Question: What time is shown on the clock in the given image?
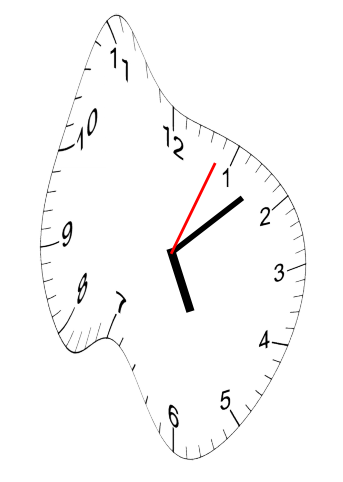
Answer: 05:08:04